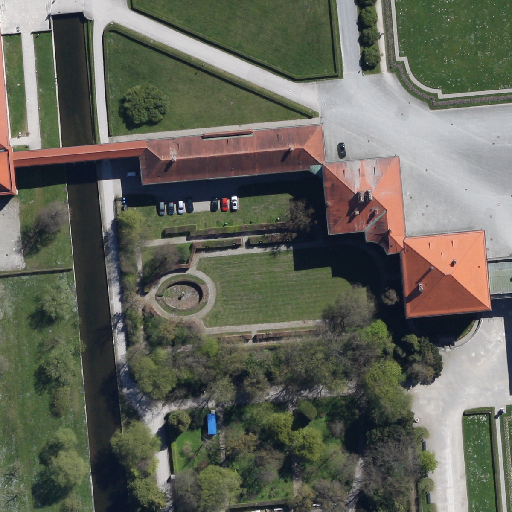
Referring expression: light-duty vehicle